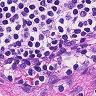
Metastatic tissue present: no